Question: I have changed my MapView pin image but I am getting this problem that some of the point wont change the pin image and some of them change. Where would be the problem? I have added an example.
My Code:
'''
- (MKAnnotationView *)mapView:(MKMapView *)mV viewForAnnotation:(id <MKAnnotation>)annotation
{
MKPinAnnotationView *pinAnnotation = nil;
MKAnnotationView *pinView = nil;
if(annotation != locationMap.userLocation)
{
static NSString *defaultPinID = @"myPin";
pinAnnotation = (MKPinAnnotationView *)[locationMap dequeueReusableAnnotationViewWithIdentifier:defaultPinID];
if ( pinAnnotation == nil )
pinAnnotation = [[[MKPinAnnotationView alloc] initWithAnnotation:annotation reuseIdentifier:defaultPinID] autorelease];
pinAnnotation.canShowCallout = YES;
pinAnnotation.animatesDrop = YES;
pinAnnotation.enabled = YES;
//pinAnnotation.image = [UIImage imageNamed:@"pin.png"];
pinView.image = [UIImage imageNamed:@"pin.png"];
UIButton *infoButton = [UIButton buttonWithType:UIButtonTypeDetailDisclosure];
pinAnnotation.rightCalloutAccessoryView = infoButton;
}
return pinAnnotation;
return pinView;
}
'''

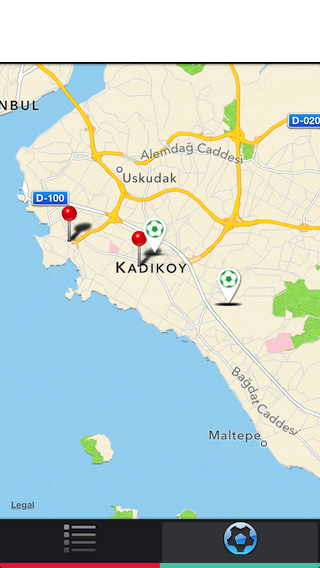
Answer: Use a regular MKAnnotationView, not the MKPinAnnotationView subclass. Even though you can set the image it isn't guaranteed to stick because it can and will set the pin image back again.